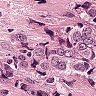
Metastatic tissue present: yes